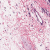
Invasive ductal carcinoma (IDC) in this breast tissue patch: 0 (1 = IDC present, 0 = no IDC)